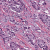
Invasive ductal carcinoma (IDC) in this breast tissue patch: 1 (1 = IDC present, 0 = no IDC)